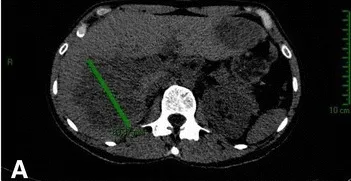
Before and after the treatment. CT scans showing hepatic metastases before the treatment.
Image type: radiology (ct)